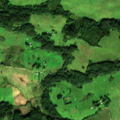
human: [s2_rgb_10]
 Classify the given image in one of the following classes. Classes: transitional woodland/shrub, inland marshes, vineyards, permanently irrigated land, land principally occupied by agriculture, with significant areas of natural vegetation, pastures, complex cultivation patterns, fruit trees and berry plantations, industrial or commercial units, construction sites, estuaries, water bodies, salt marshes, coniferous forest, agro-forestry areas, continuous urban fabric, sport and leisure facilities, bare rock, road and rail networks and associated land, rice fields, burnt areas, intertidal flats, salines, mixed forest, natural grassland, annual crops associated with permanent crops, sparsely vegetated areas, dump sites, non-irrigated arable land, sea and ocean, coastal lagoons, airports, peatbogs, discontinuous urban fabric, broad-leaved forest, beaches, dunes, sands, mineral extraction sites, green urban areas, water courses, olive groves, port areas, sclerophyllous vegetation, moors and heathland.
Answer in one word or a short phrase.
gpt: non-irrigated arable land, pastures, complex cultivation patterns, land principally occupied by agriculture, with significant areas of natural vegetation, broad-leaved forest, mixed forest